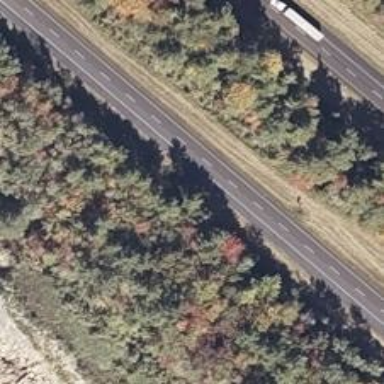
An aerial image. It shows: Asphalt motorway.